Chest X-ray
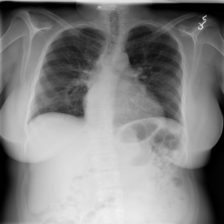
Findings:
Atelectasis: negative
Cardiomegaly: negative
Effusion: negative
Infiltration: negative
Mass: negative
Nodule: negative
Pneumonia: negative
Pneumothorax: negative
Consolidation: negative
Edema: negative
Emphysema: negative
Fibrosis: positive
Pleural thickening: negative
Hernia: negative